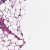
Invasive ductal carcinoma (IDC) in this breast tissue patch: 0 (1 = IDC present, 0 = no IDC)